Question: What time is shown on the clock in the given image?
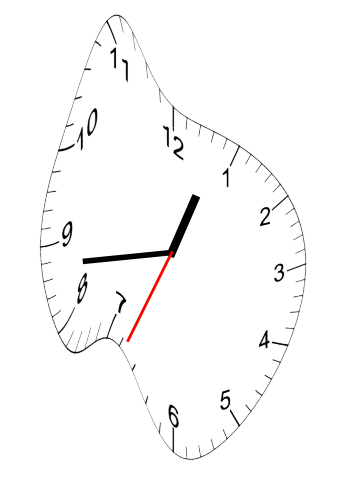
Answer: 12:43:34